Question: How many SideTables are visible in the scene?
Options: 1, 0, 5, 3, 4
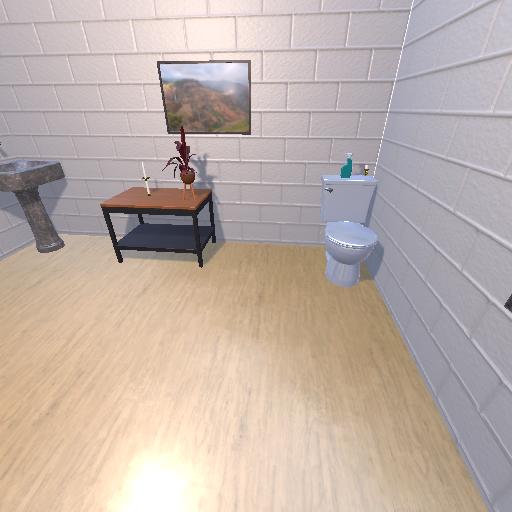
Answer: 1